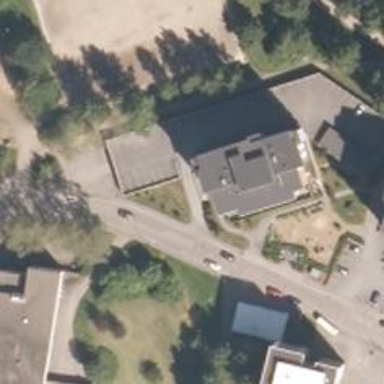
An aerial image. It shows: Driveway.